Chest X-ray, PA view. Patient: 54 years old, sex F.
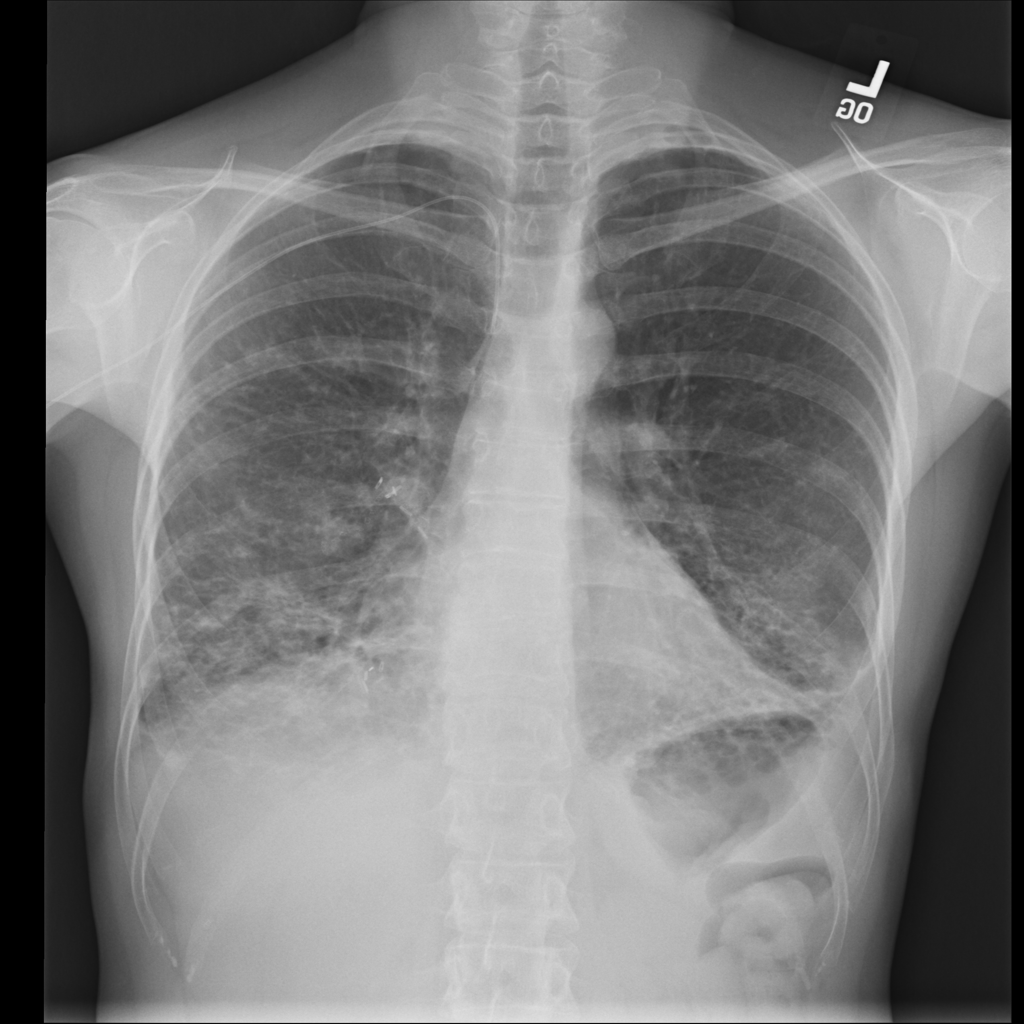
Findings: No Finding